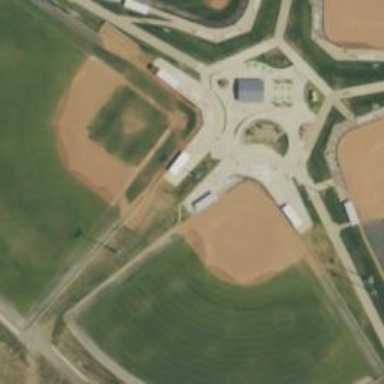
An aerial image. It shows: Baseball pitch for leisure land activities.